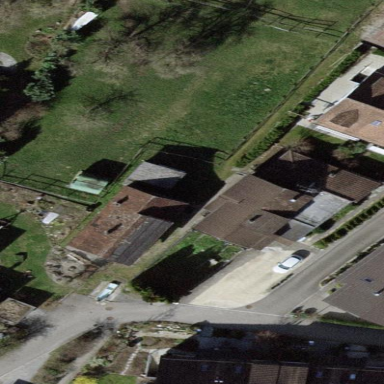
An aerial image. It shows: Detached building.